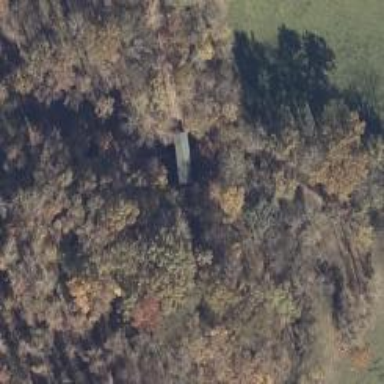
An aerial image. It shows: Covered bridge over abandoned railway path.